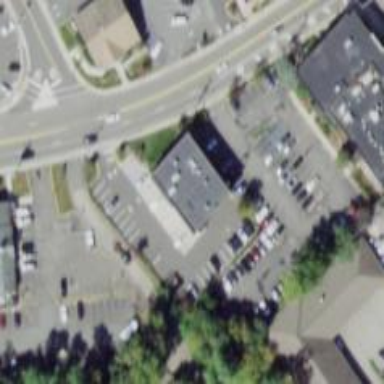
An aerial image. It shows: Convenience shop.